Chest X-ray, PA view. Patient: 45 years old, sex M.
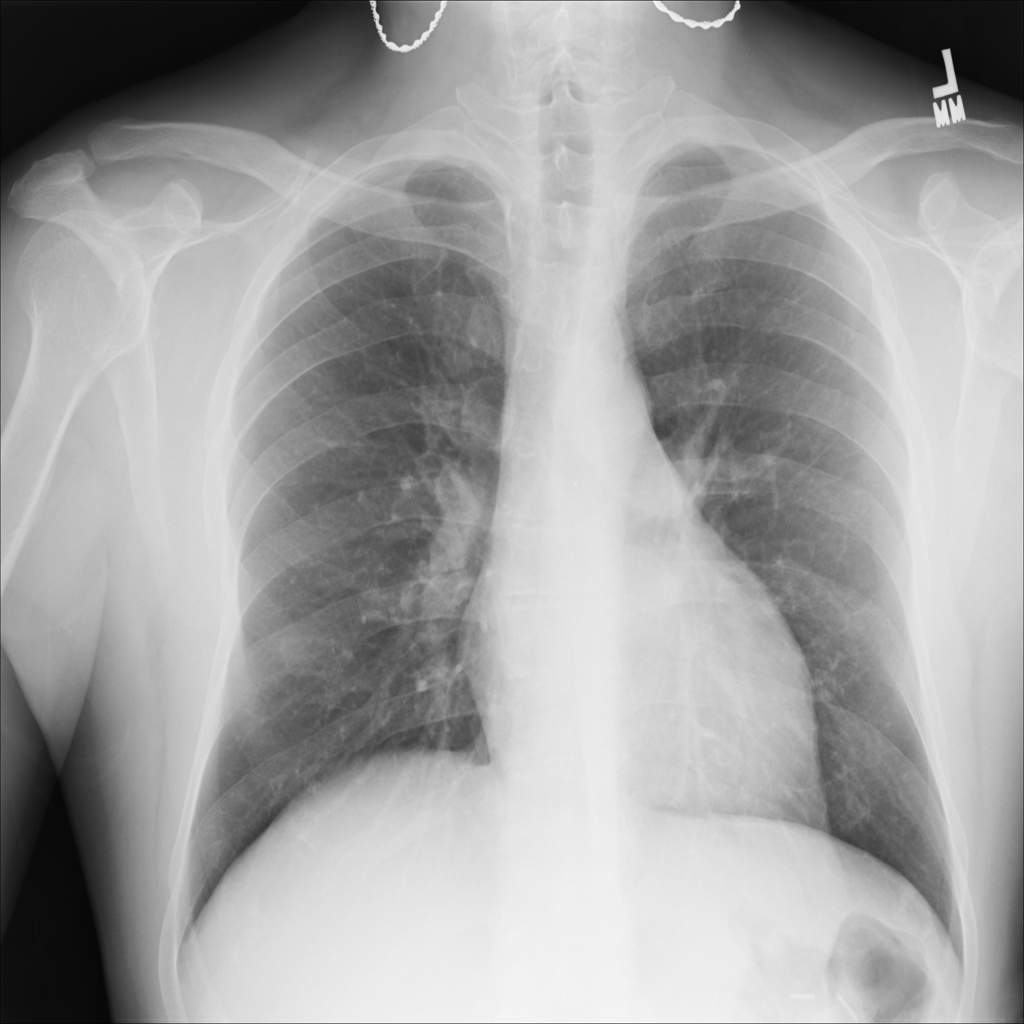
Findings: No Finding